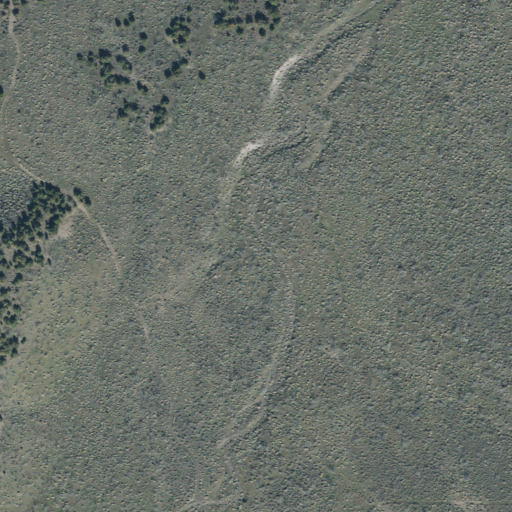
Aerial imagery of valley in Utah named Young Canyon containing shrub, grassland, and evergreen forest